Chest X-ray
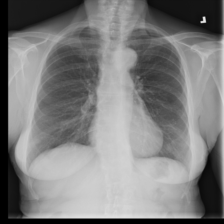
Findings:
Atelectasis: negative
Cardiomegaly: negative
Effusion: negative
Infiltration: positive
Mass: negative
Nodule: negative
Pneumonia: negative
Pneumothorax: negative
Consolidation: negative
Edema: negative
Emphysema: negative
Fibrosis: negative
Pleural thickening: negative
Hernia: negative